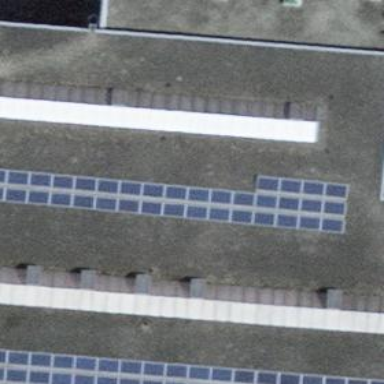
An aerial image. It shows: Solar power generator utilizing photovoltaic technology with solar photovoltaic panels.